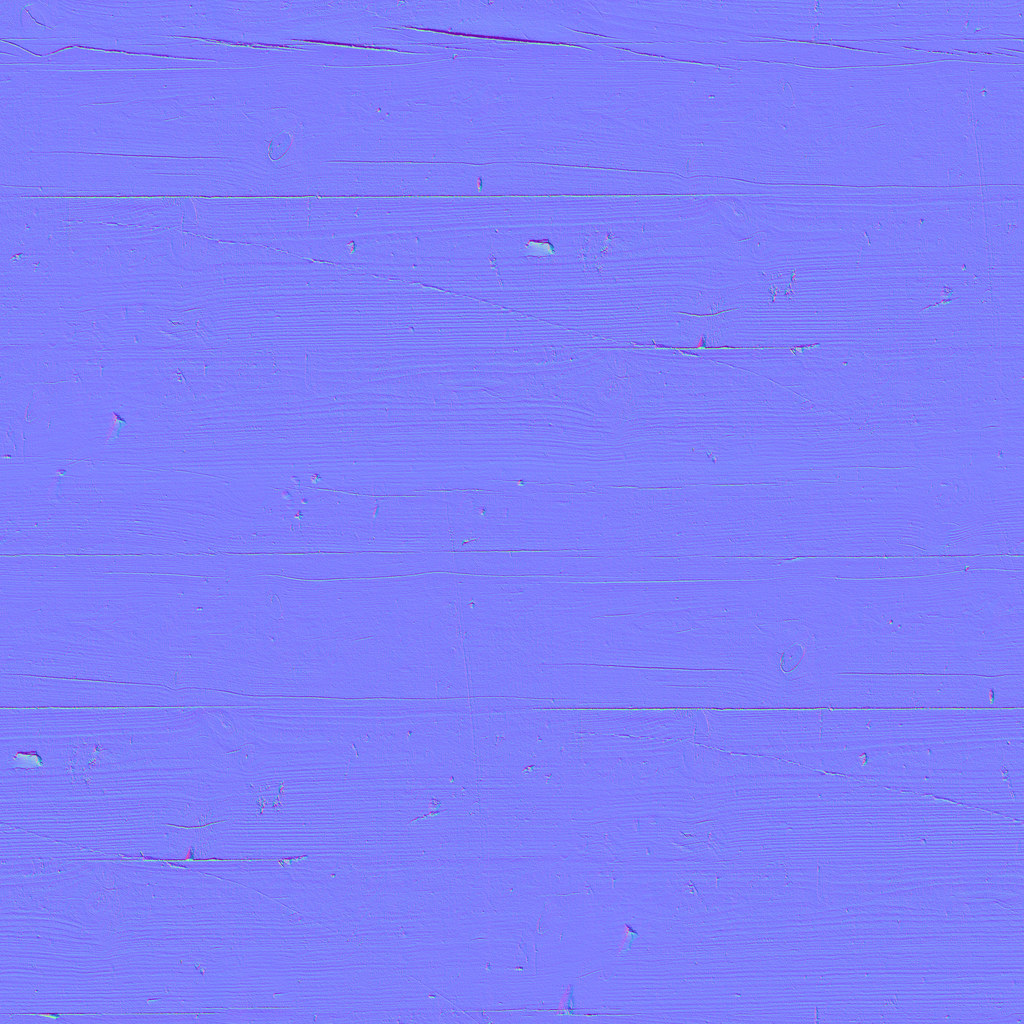
Texture map type: NormalGL